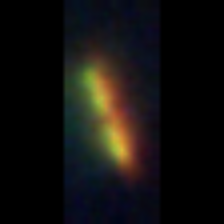
Taxon: Pennate
Group: Diatoms